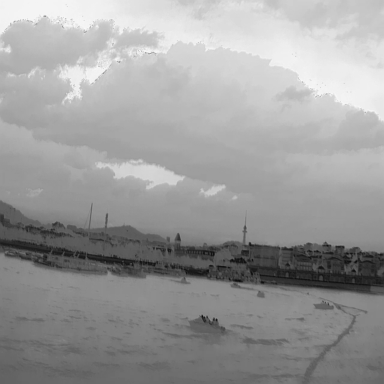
There are five canoes in the infrared image.